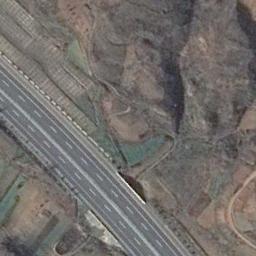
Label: freeway